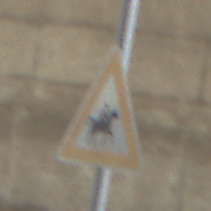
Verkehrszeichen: ReiterLinks
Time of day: Midday
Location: Roofed (Beach)
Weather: Overcast
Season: NotSpecified
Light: Natural